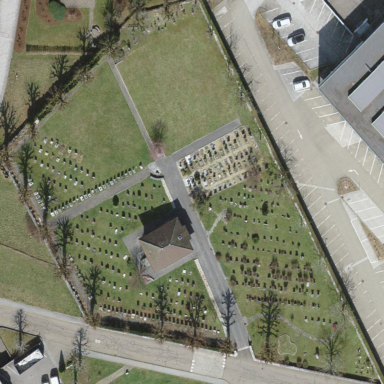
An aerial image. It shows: Cemetery.